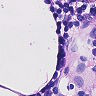
Metastatic tissue present: no